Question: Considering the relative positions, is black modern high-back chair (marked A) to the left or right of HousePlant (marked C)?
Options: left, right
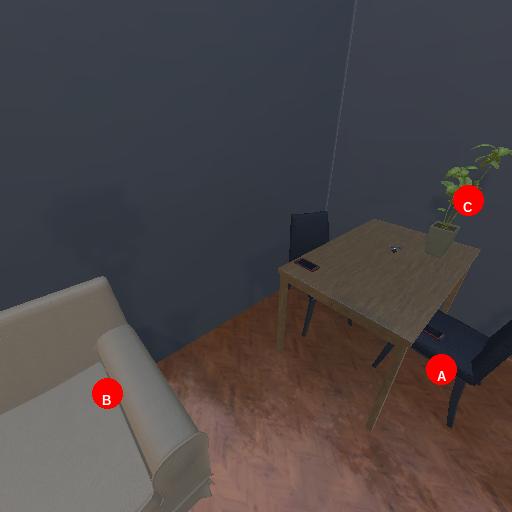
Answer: left